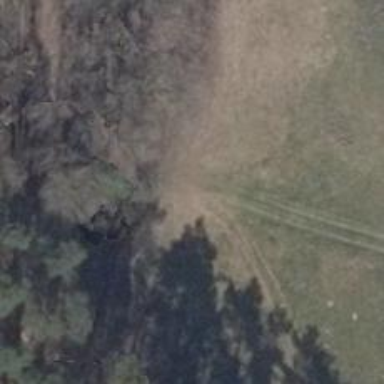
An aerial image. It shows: Sandy track with grade3 tracktype.